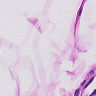
Metastatic tissue present: no